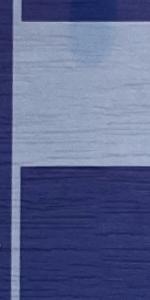
Label: Empty